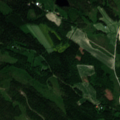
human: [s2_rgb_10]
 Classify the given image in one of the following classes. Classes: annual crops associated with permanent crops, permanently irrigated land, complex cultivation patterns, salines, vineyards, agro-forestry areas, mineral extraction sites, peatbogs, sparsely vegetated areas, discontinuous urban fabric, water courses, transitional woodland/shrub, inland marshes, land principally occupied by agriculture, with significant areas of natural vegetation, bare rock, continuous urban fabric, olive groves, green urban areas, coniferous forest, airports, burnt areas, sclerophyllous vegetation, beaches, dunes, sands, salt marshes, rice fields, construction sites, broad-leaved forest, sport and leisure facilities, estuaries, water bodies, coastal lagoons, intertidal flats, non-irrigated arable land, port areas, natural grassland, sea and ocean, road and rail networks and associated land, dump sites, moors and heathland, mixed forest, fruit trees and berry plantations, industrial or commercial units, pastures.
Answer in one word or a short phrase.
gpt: land principally occupied by agriculture, with significant areas of natural vegetation, coniferous forest, mixed forest, transitional woodland/shrub